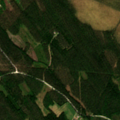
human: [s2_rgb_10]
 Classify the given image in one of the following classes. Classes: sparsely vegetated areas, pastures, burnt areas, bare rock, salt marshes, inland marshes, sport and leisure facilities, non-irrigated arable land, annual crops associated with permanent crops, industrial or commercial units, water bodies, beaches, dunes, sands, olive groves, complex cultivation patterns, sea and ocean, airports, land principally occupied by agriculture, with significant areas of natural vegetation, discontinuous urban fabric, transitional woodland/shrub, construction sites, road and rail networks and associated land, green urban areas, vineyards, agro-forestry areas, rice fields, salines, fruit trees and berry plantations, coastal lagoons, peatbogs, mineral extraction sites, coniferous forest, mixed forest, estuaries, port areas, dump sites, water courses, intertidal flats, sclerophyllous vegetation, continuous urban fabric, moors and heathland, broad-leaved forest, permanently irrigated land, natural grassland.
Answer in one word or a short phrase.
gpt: coniferous forest, mixed forest, peatbogs